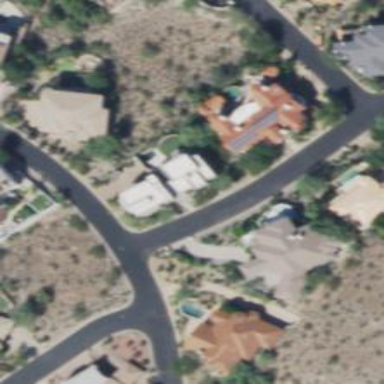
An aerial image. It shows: Residential road with asphalt surface.